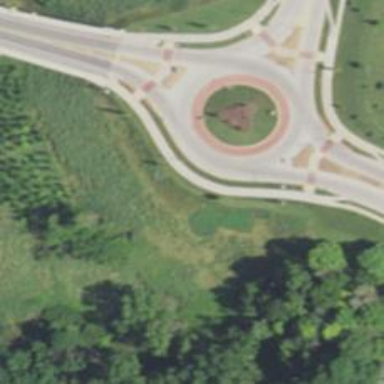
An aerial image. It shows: Secondary road leading to roundabout.